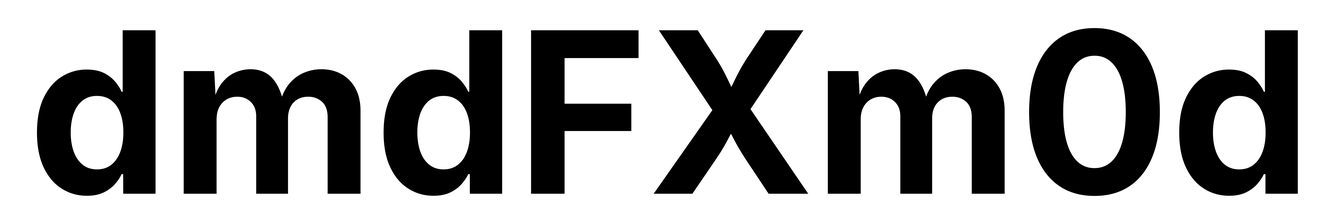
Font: Inter_Bold